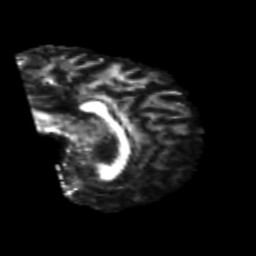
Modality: FA
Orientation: sagittal
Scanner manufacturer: siemens
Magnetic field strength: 3 T
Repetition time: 6.8 s
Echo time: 0.093 s